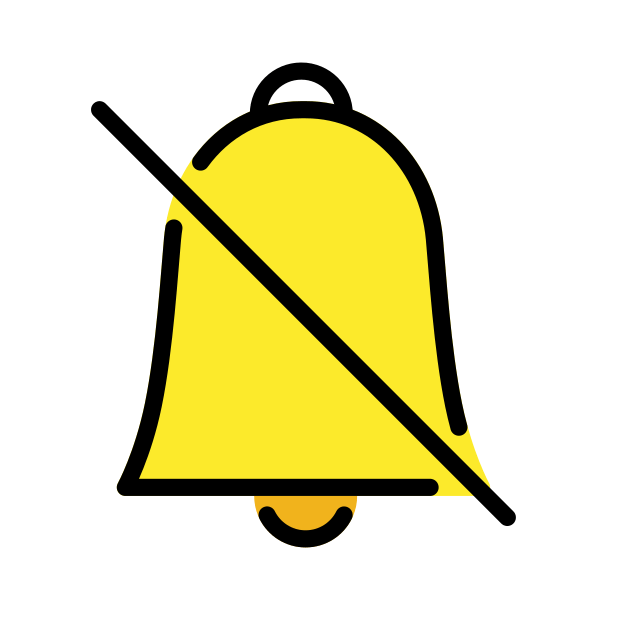
Emoji: 🔕
Name: bell with cancellation stroke
Unicode: 0x1f515